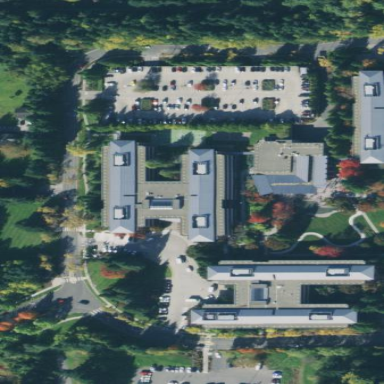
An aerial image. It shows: Commercial building.